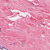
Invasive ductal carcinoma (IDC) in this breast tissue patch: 0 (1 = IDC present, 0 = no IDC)